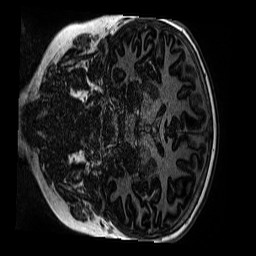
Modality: MP2RAGE
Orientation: coronal
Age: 11
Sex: male
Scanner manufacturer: siemens
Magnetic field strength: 3 T
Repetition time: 4 s
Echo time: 0.00299 s